Question: I have a DataFrame 'tso':
'''
tso=DataFrame(temp,index=datet)
#tso['Month']=tso.index.month
tso['Year']=tso.index.year
tso['Day']=tso.index.dayofyear
ax=tso.groupby(['Day','Year']).mean().unstack().plot()
'''
here is the picture:

I want to change x-axis as 'month' instead of 'Day' .And when I zoom-in/out the figure,the x-axis can corresponding changes.
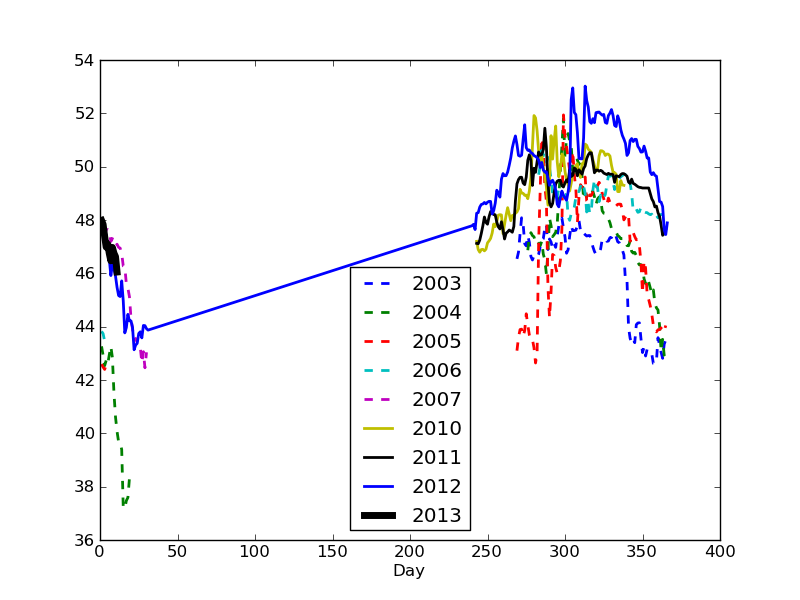
Answer: create a new DataFrame:
'''
tso1=tso.groupby(['Day','Year']).mean().unstack()
#################creat the datetime index#################################
date=[]
for i in range(len(tso1.index)-1):
date.append(parser.parse(num2date(tso1.index[i]).replace(year=2000).isoformat(" ")))
date.append(parser.parse(num2date(tso1.index[len(tso1.index)-2]).replace(year=2000).isoformat(" ")))
######################################################################################################
ax = pandas.DataFrame(tso1.values,index=date).plot()
'''